Question: I tried to access one of my SSIS packages only to be presented with the error message (Text in square brackets is not literal):
> Error 1: Error loading Package.dtsx: Failed to decrypt a package that
is encrypted with a user key. You may not be the user who encrypted
this package, or you are not using the same machine that was used to
save the package. [path to file].[Package].dtsx Error: 2 Error loading 'Package.dtsx' : Failed to remove package
protection with error 0x8009000B "Key not valid for use in specified
state.". This occurs in the CPackage::LoadFromXML method.[path to file].[Package].dtsx
It also prevents me entering the package completely
Screen When opening package:

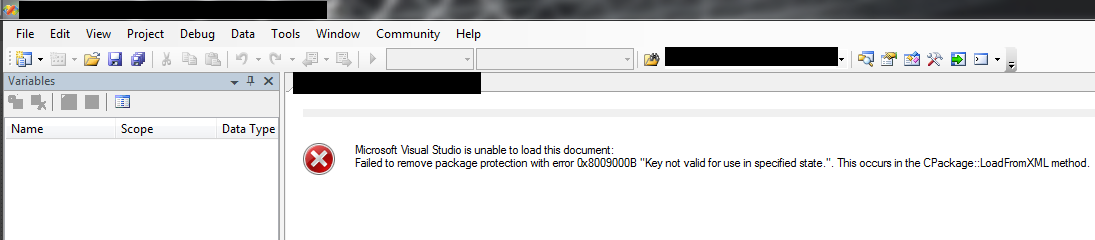
Answer: The problem is that your package was encrypted by a user. This could have been you are you loging in to the pc with a diffrent login or from a diffrent machine? Your not going to be able to open it until you figure out who encrypted it or from what account it was encrypted from.